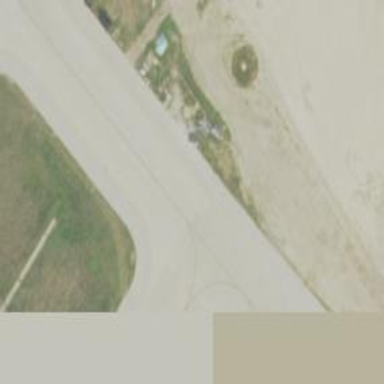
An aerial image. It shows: View of taxiway at the airport.